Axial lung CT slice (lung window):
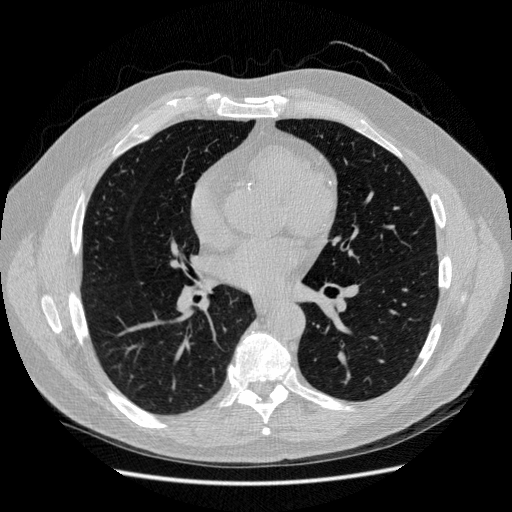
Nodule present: no